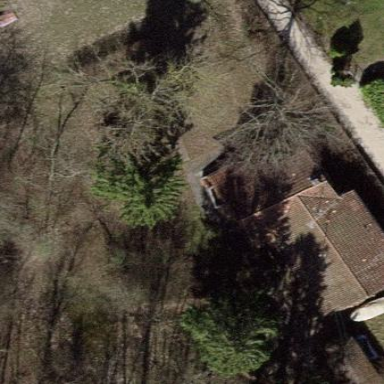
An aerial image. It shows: Detached building.